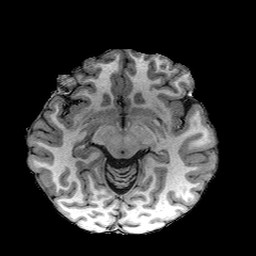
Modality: T1w
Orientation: coronal